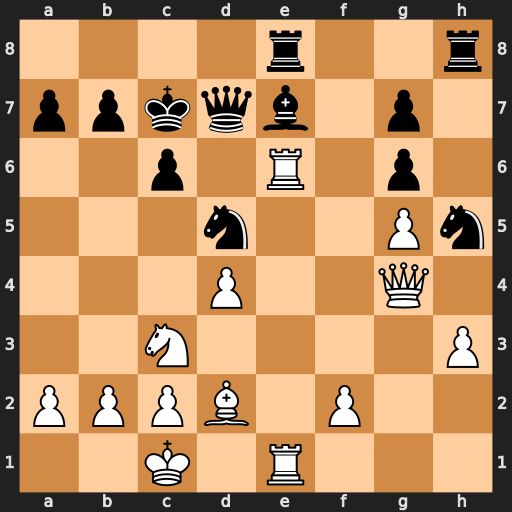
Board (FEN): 4r2r/ppkqb1p1/2p1R1p1/3n2Pn/3P2Q1/2N4P/PPPB1P2/2K1R3
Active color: w
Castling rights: -
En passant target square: -
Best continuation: Nxd5+ cxd5 Qe2